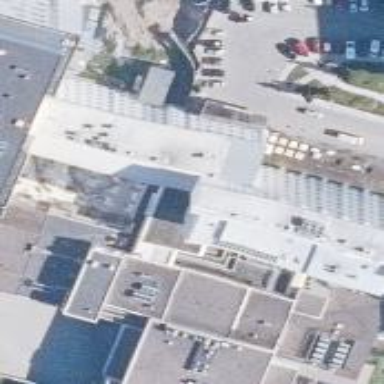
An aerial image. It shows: Hospital building.